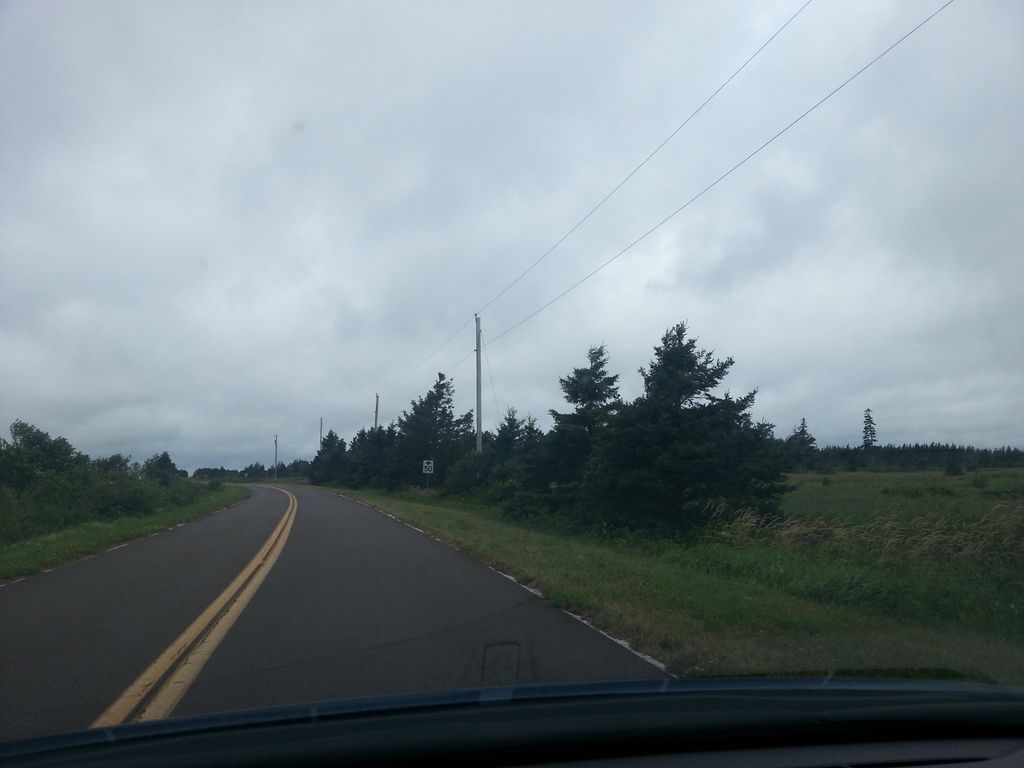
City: charlottetown